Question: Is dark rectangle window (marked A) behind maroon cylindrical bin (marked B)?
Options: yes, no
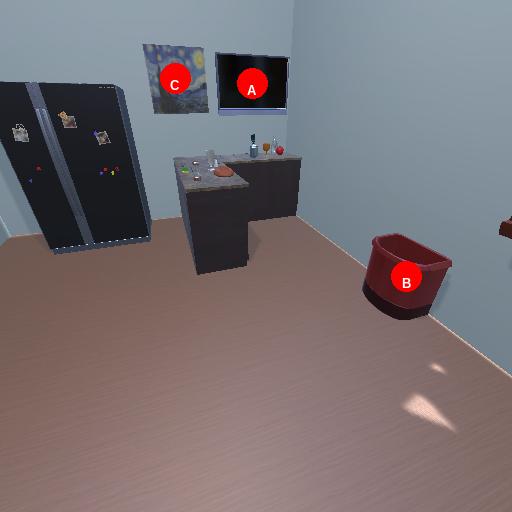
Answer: yes